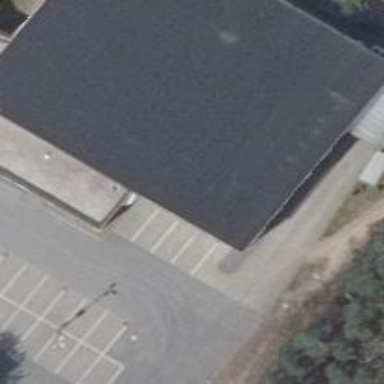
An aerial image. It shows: Supermarket building.